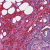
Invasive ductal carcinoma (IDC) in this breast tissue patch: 0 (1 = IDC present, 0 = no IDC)